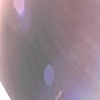
Label: sunburn